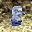
Label: 8